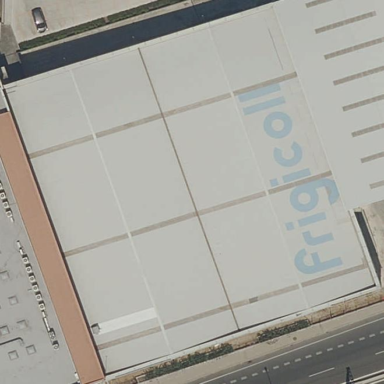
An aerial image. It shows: Industrial building.